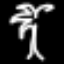
Label: palm tree